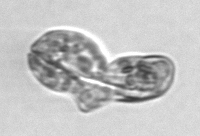
Label: Karenia